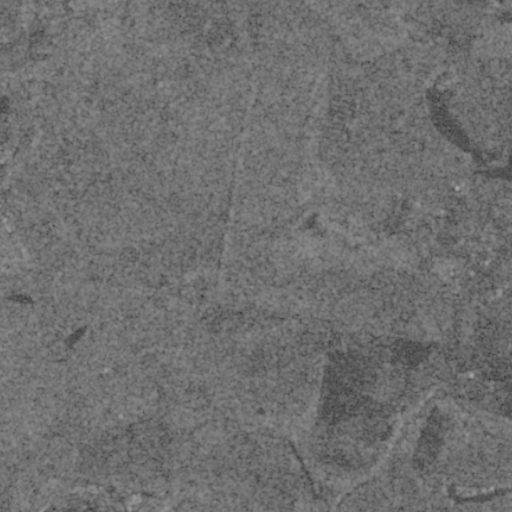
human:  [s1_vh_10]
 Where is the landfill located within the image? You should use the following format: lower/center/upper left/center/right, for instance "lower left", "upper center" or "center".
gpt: The landfill is located in the upper left of the image.
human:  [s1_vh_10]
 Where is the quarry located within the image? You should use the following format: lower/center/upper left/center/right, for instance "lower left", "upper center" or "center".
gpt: The quarry is located in the lower left of the image.
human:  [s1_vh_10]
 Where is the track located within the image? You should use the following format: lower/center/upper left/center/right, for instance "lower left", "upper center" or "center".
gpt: The track is located in the lower right of the image.
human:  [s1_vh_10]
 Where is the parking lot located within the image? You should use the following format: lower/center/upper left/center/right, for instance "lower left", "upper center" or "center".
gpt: There is no parking lot in the image.

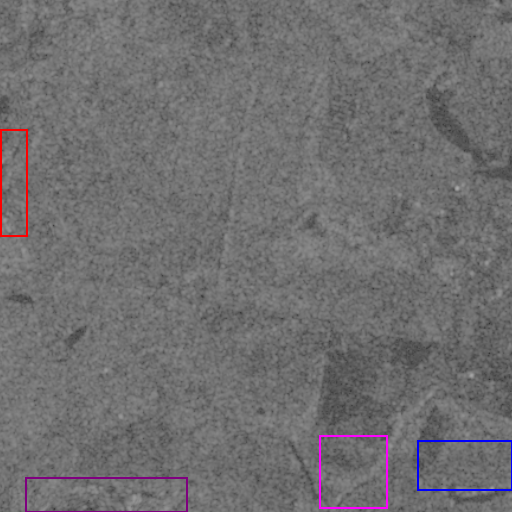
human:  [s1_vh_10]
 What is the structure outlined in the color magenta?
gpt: The structure outlined in magenta is a crop field.
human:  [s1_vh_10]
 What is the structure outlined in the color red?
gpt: The structure outlined in red is a landfill.
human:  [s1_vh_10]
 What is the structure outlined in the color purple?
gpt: The structure outlined in purple is a quarry.
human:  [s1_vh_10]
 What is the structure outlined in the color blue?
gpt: The structure outlined in blue is a track.
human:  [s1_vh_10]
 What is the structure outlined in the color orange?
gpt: There is no orange outline.